Field crop: maize
Growth stage: 2
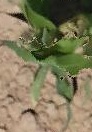
Species: maize